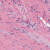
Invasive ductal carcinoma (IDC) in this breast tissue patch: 0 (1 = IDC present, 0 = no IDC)